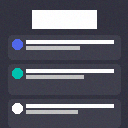
Screen state: on